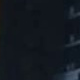
Vehicle type: Car